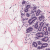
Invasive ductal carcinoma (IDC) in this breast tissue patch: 0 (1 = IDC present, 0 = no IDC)